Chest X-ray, AP view. Patient: 60 years old, sex M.
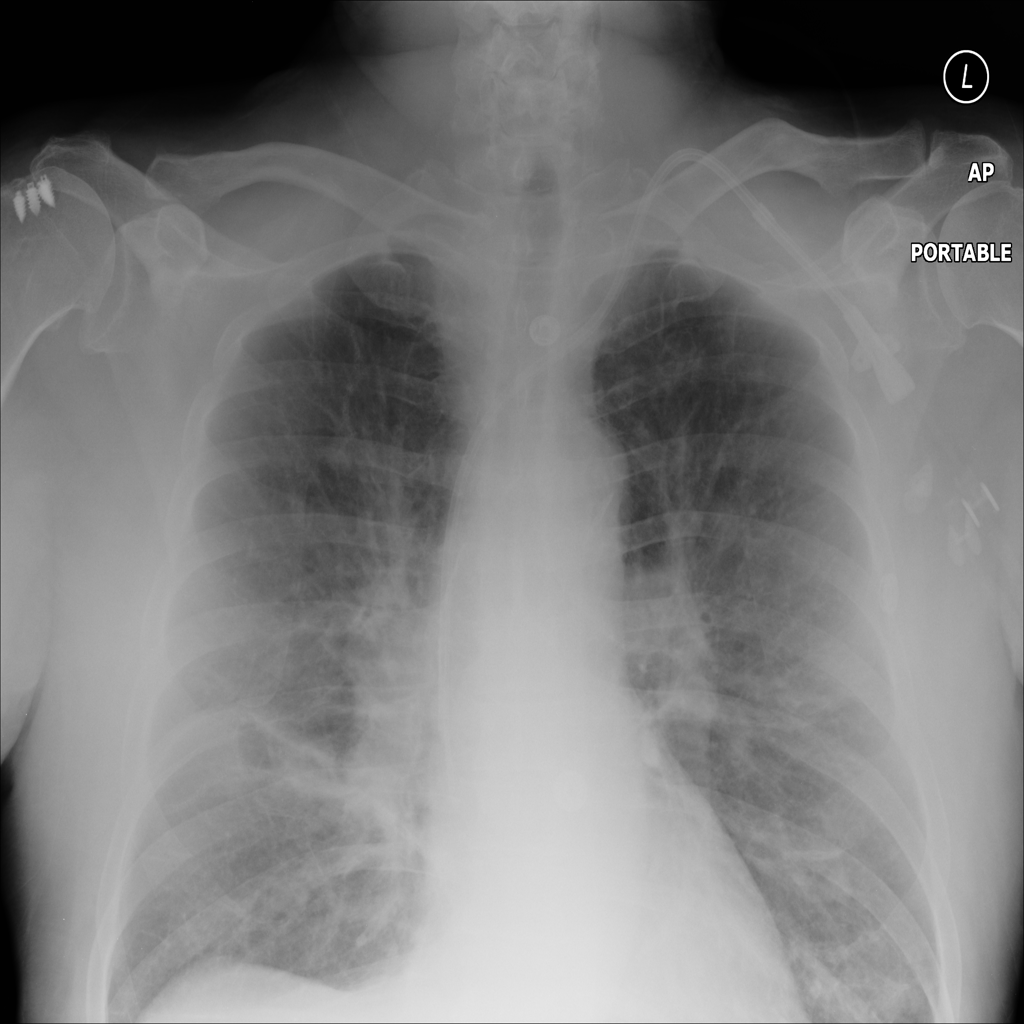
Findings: Infiltration